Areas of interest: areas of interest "Zhejiang Yu Shi International Logistics Co., Ltd."
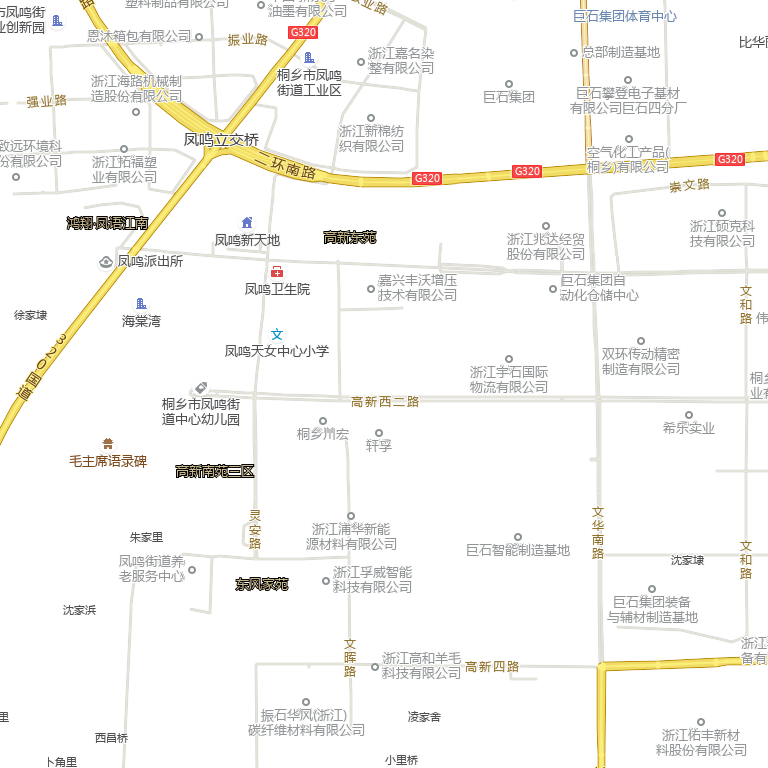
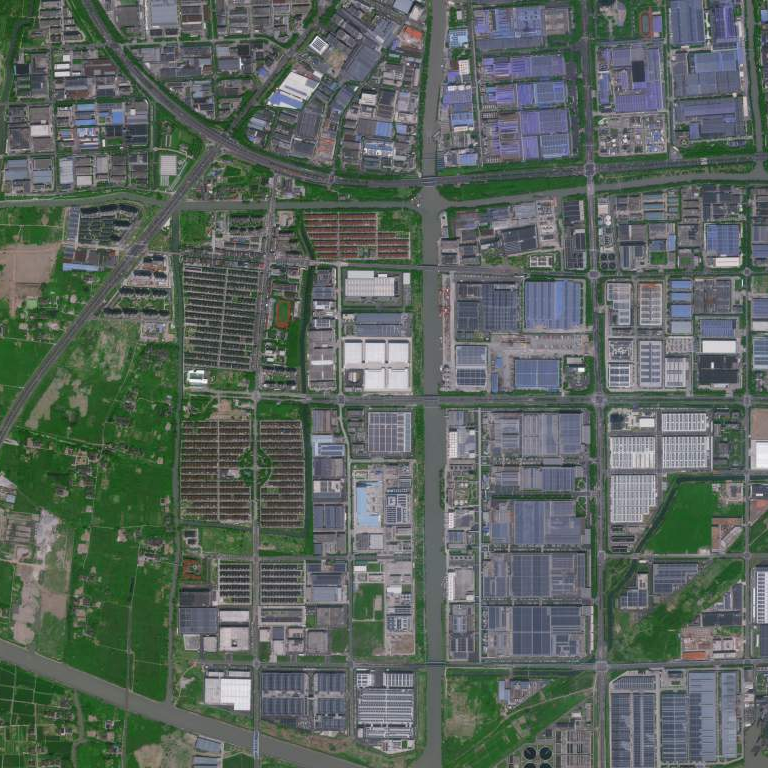